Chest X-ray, PA view. Patient: 62 years old, sex M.
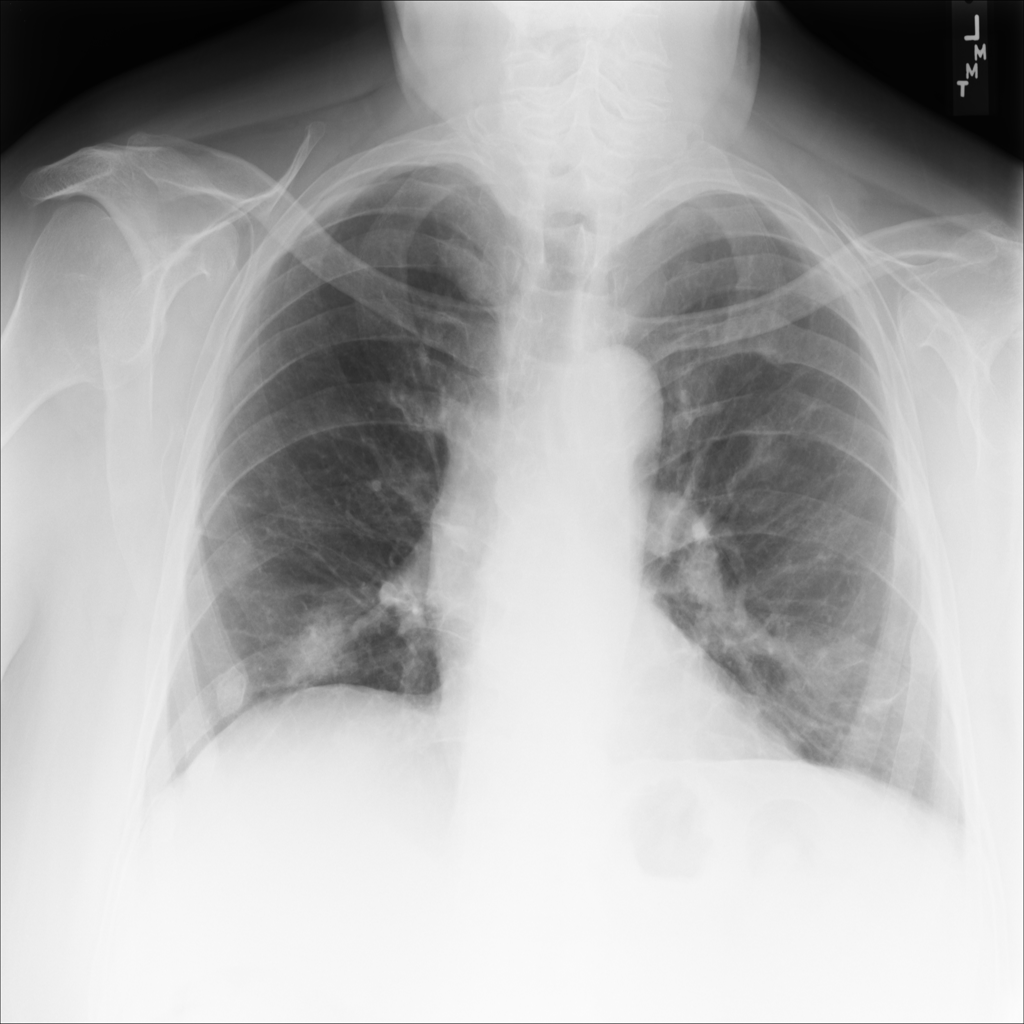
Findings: Emphysema